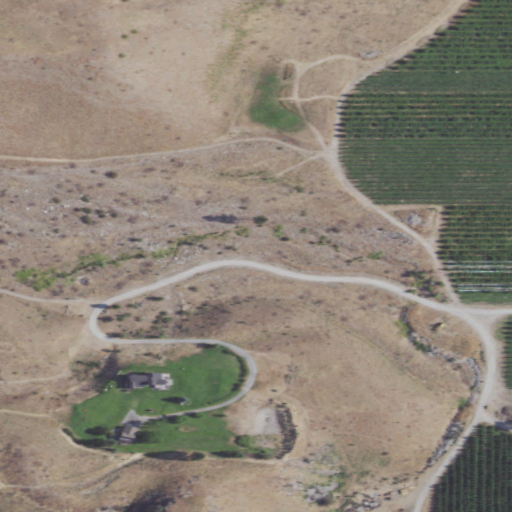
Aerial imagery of valley in Washington named Brownfield Canyon containing grassland, cultivated crops, open development, pasture, and shrub